Question: The code:
'''
Template.postPage.events({
// Updating a post
'submit form': function(e) {
e.preventDefault();
var post = {
title: $(e.target).find('[name=title]').val(),
content: $(e.target).find('[name=content]').val()
};
Posts.update(this._id, {$set: post});
},
'click .move-up': function(e) {
// Moving up a post
e.preventDefault();
var prevPost = Posts.findOne({position: this.position - 1});
if (prevPost) {
Posts.update(prevPost._id, {$set: {position: prevPost.position + 1}});
Posts.update(this._id, {$set: {position: this.position - 1}});
}
},
(...)
Template.postPage.rendered = function() {
// Plugin to turn the text area into a contenteditable div
var editor;
$(function() {
editor = new Simditor({
textarea: $("#input-content"),
placeholder: "...",
pasteImage: true,
toolbar: ["title", "bold", "italic", "underline", "link", "image", "indent", "outdent"],
upload: {
url: "/upload"
}
});
'''
'''
<template name="postPage">
<div class="posts">
<div class="post">
<div class="post-content">
<span>title: {{title}}, position: {{position}}</span>
<a class="move-up" href="javascript:;">Move Up</a>
<a class="move-down" href="javascript:;">Move Down</a>
<a href="{{pathFor 'postPage'}}">See Post</a>
<a class="save-file" href="javascript:;">Save Post</a>
</div>
</div>
</div>
<form class="form" role="form">
<div class="form-group">
<label for="exampleInputEmail1">Title</label>
<input name="title" type="text" class="form-control" id="exampleInputEmail1" placeholder="Enter email" value="{{title}}">
</div>
<div class="form-group">
<label for="exampleInputPassword1">Content</label>
<textarea name="content" class="form-control" rows="3">{{content}}</textarea>
</div>
<button type="submit" class="btn btn-default submit">Submit</button> </form> </template>
'''
Is a single page app and everything works but for some reason the content of the contenteditable 'div' disappears if I 'move up' a 'post' that isn't the one currently being displayed (the content in textarea remains and it comes back if I re-render the page):

What could be causing this? How to fix it?
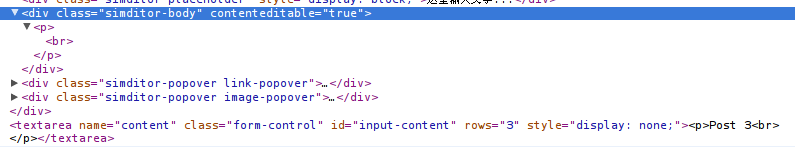
Answer: Moving the post up/down causes the template to re-render completely and I suspect that because the 'simditor' expects the DOM to persist, it either doesn't on 'rendered' or runs before Meteor's package has repopulated the 'textarea'.
You can try to work around the problem (until Meteor gets the Blaze templating engine up) by wrapping your re-rendering sensitive area (at least the 'textarea' and possibly the complete DOM generated by 'simditor') in <URL>.